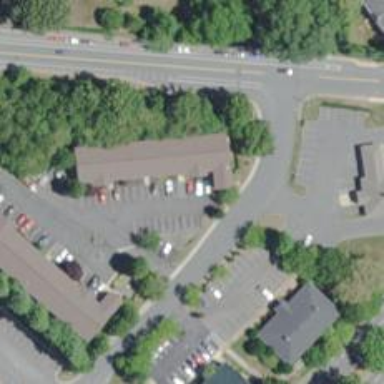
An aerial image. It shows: Parking space.